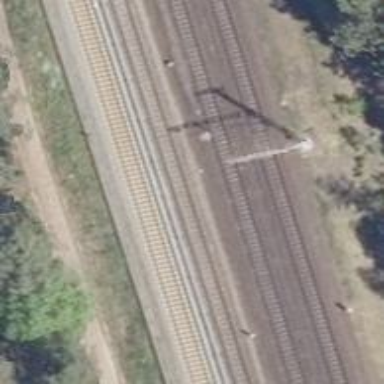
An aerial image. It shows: Railway signal.